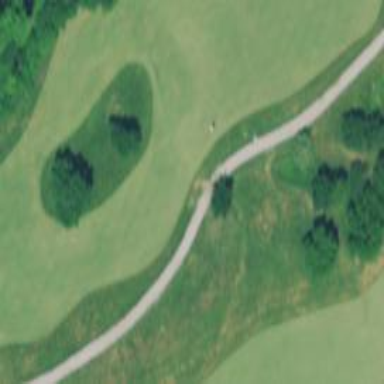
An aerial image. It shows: Golf fairway surrounded by grass.